Current action and preconditions to check: trajectory_clear

Your task: For each precondition in the list above, predict whether it will hold at this action.

Consider the current scene as observed from the mobile robot's camera, and analyze the predicted future states of all dynamic agents (e.g., people, animals, vehicles, or any moving entities) within the NEXT SECOND.

IMPORTANT: Only answer "very likely" if you are absolutely certain—based on strong, clear evidence—that a dynamic agent will violate the precondition in the predicted future state. Do NOT answer "very likely" for unlikely, ambiguous, or low-probability risks.

Ask yourself for each precondition: Is there a high probability, with clear and convincing evidence, that the predicted future states of any dynamic agent will interfere with the predicted future state of the currently executing action within the NEXT SECOND, causing that precondition to fail?

Assess the risk level based on these predictions. Use "likely" or "very likely" if motions create a clear risk of interference.

Use "neutral" or "improbable" if agents are nearby but their predicted paths are clearly diverging or non-conflicting.

Failure Risk Categories: "very improbable", "improbable", "neutral", "likely", "very likely"

Answer Format: Output ONLY the probability_of_failure value from these categories: "very improbable", "improbable", "neutral", "likely", "very likely"

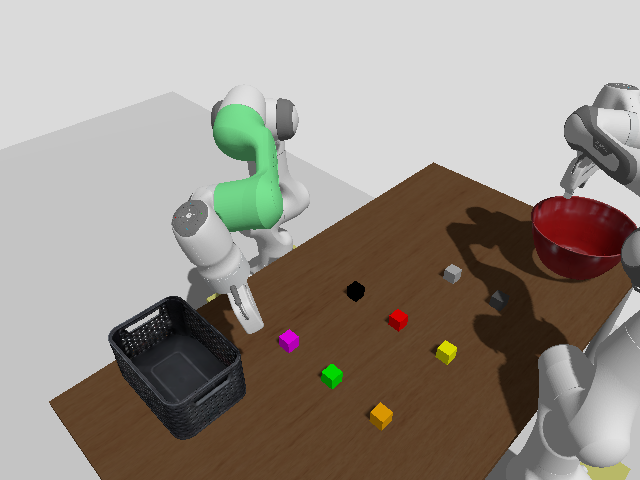

Answer: very improbable